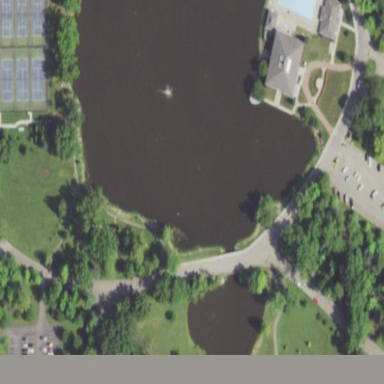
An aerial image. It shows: Beautiful lake surrounded by nature.